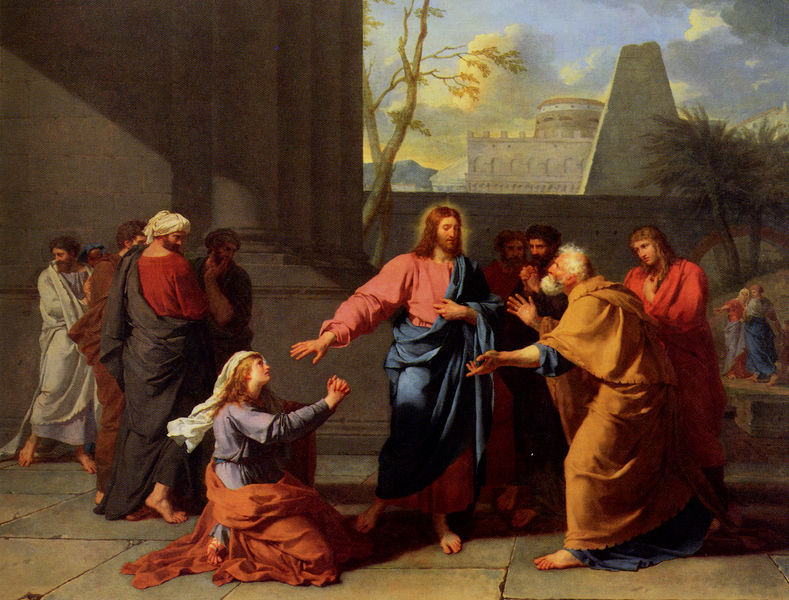
Titel: Christ and the Canaanite Woman, Eine kanaanäische Frau kniet vor Christus
Künstler: Jean-Germain Drouais
Standort: Paris
Institution: Musée du Louvre
Schlagwörter: baum, blau, fuß, gemälde, gott, gruppe, hand, himmel, mann, schatten, umhang, wasser, weiß, wolken, bäume, frauen, gelb, grün, landschaft, menschen, ocker, sand, sitzen, stadt, äste, abend, braun, bunt, frau, frisur, grau, haar, hintergrund, kleid, licht, männer, orange, rücken, schwarz, säule, säulen, gebäude, haus, rot, tuch, wolke, beige, malerei, menge, alt, bart, wand, architektur, arm, arme, barock, falten, johannes, mensch, stehen, stein, steine, vollbart, gesten, herr, hände, öl, ast, häuser, natur, stamm, brücke, sonne, boden, gewand, haare, mantel, gewänder, locke, locken, rosa, turm, helldunkel, aussicht, farbig, füße, ort, pflaster, farben, mauer, platz, fliessen, romantik, treppe, treppen, kopftuch, lciht, palme, stufen, platte, zeigen, nazarener, seitenlicht, barfuss, fugen, ruine, alter, antike, greis, burg, moschee, religion, gewitterwolken, fliesen, knien, mäntel, beten, gebet, menschenmenge, schein, heiligenschein, nimbus, bündelpfeiler, christus, jesus, jesus christus, mauern, romantisch, toga, leder, flehen, knieend, knieen, religiös, segnung, ehebrecherin, heiliger, palmen, platten, tempel, balu, heilige, deuten, pyramide, jünger, geln, heilig, steinboden, magdalena, anbetung, heilung, betend, gloriole, israel, jerusalem, jesu, maria magdalena, bitte, turban, schaft, petrus, sakral, christentum, steinplatten, bitten, kniefall, betteln, zinne, kastell, säuöen, hände falten, apostel, wunder, anflehen, gebärde, steinplatte, castell, bittend, sünderin, gebetshaus, anflehe, architektuf, der werfe den ersten stein, ehebrechenrin, le sueur, erzählend